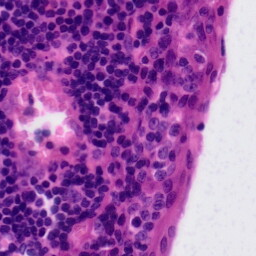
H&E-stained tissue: Tonsil